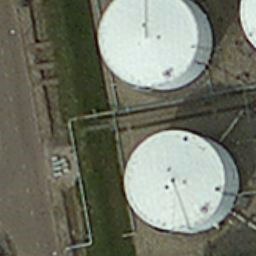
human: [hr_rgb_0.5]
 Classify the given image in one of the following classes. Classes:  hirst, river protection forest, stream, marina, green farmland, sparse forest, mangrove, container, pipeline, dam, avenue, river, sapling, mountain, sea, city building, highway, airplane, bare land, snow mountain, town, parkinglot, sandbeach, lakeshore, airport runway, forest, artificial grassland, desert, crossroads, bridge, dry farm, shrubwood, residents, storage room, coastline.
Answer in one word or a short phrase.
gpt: storage room